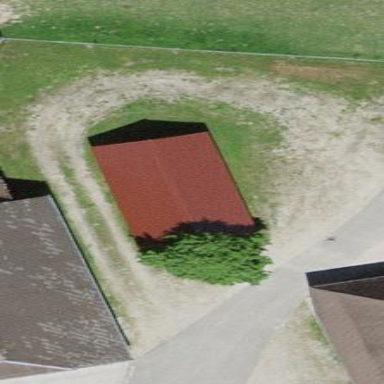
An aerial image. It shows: Barn.